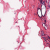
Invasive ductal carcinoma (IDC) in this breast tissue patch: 0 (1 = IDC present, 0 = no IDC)